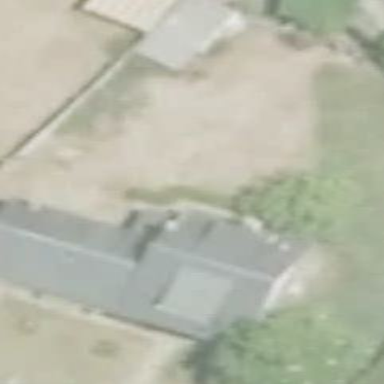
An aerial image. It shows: Simple and straightforward house.